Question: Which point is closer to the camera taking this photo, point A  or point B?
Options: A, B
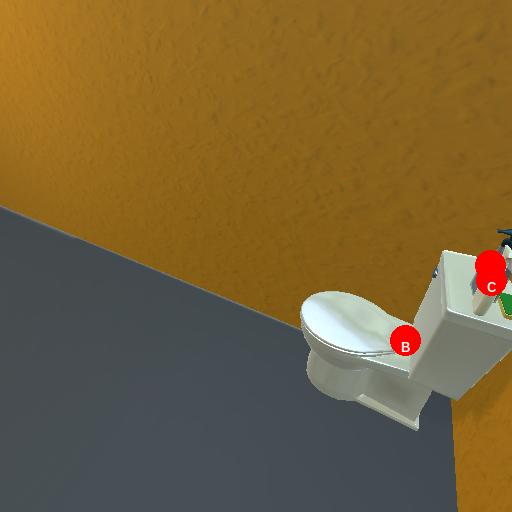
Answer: A